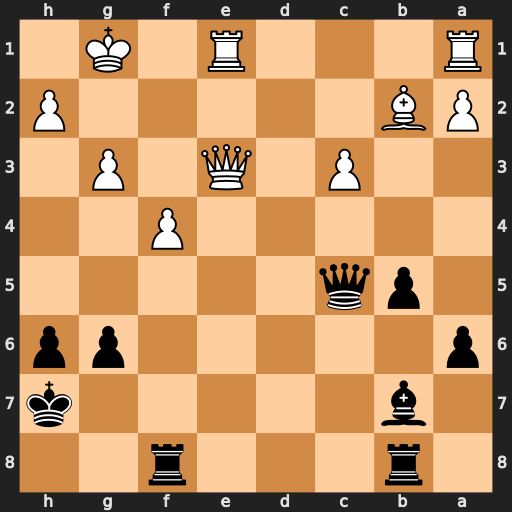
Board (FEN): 1r3r2/1b5k/p5pp/1pq5/5P2/2P1Q1P1/PB5P/R3R1K1
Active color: b
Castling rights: -
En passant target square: -
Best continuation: Qd5 Qe4 Qxe4 Rxe4 Bxe4